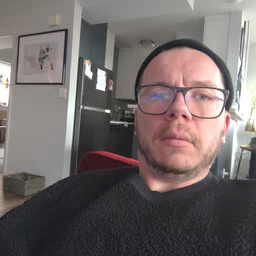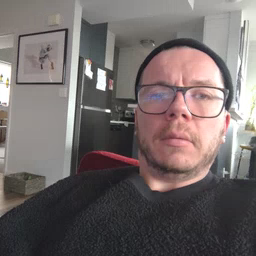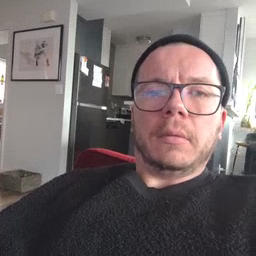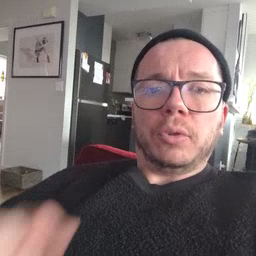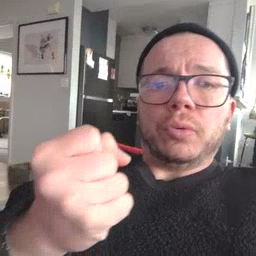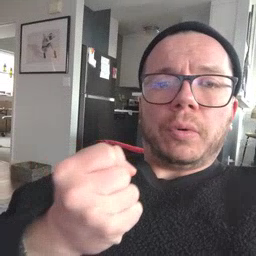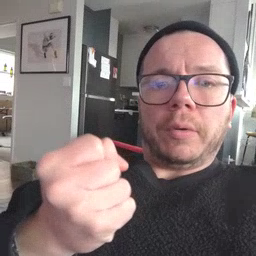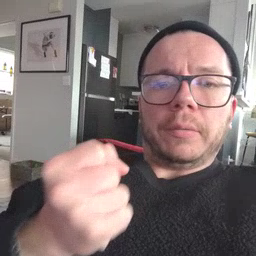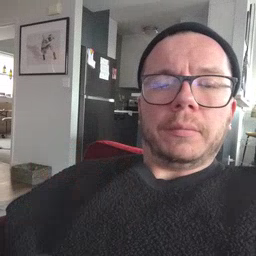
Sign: drawer